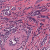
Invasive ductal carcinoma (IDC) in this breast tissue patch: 1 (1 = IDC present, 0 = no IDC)